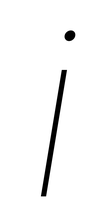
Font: Inter-Italic_Thin_Italic